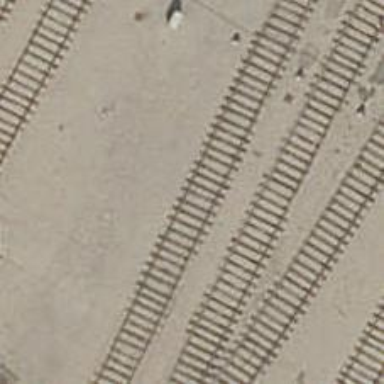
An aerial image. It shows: Rail yard with electrified contact lines for the railway.